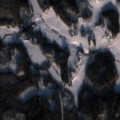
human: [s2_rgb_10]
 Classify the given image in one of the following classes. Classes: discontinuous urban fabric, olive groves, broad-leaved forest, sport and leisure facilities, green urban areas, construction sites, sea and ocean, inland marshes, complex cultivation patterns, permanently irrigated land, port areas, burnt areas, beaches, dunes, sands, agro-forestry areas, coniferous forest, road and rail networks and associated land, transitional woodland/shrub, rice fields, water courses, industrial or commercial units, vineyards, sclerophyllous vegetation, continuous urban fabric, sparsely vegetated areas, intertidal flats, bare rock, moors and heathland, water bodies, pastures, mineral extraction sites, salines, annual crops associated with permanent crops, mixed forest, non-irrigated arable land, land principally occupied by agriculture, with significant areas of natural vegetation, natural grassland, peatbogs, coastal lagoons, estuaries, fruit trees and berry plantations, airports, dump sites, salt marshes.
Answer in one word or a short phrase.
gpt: land principally occupied by agriculture, with significant areas of natural vegetation, coniferous forest